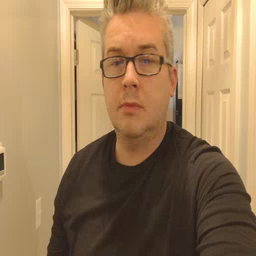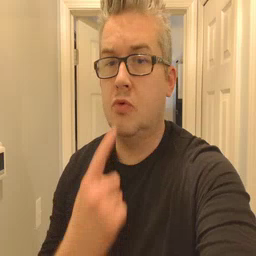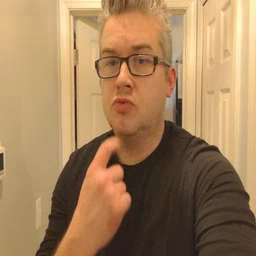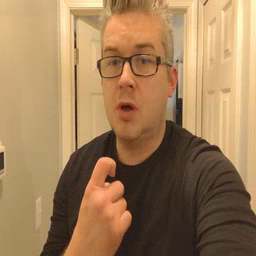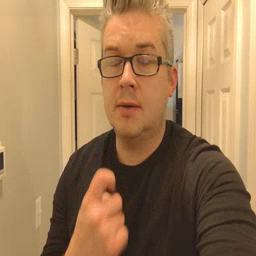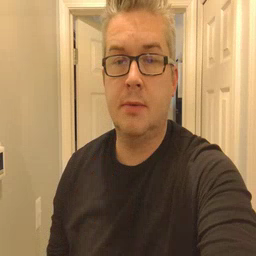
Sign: red